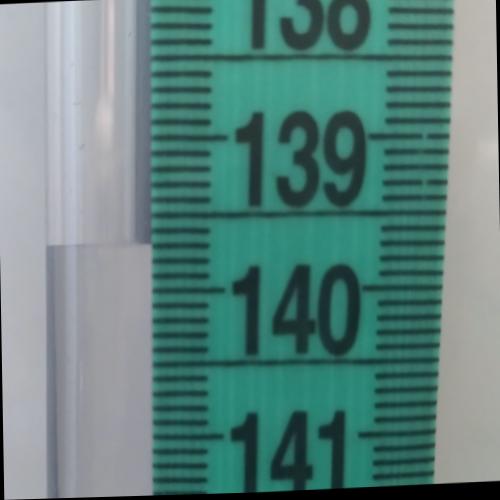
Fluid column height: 139.7 cm